Field crop: maize
Growth stage: 2
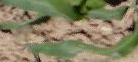
Species: maize